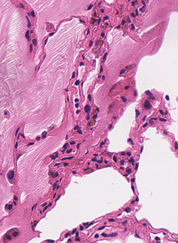
Tumor epithelial tissue: no
Tumor-associated stroma tissue: no
Normal tissue: yes